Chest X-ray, AP view. Patient: 65 years old, sex F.
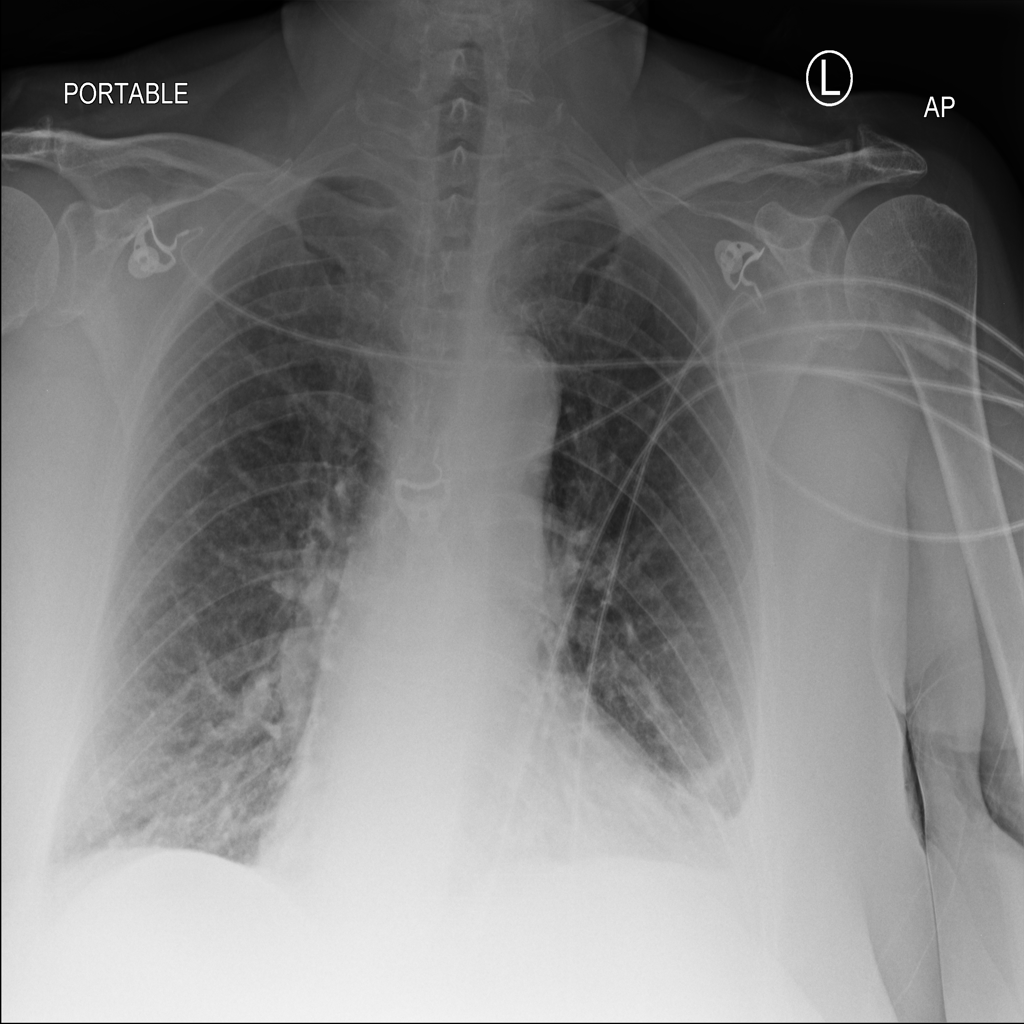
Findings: Atelectasis